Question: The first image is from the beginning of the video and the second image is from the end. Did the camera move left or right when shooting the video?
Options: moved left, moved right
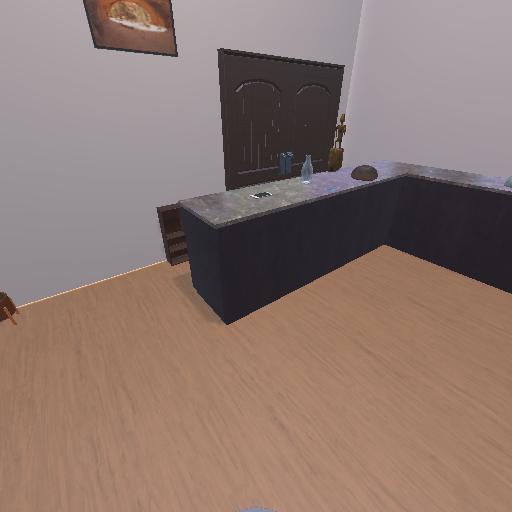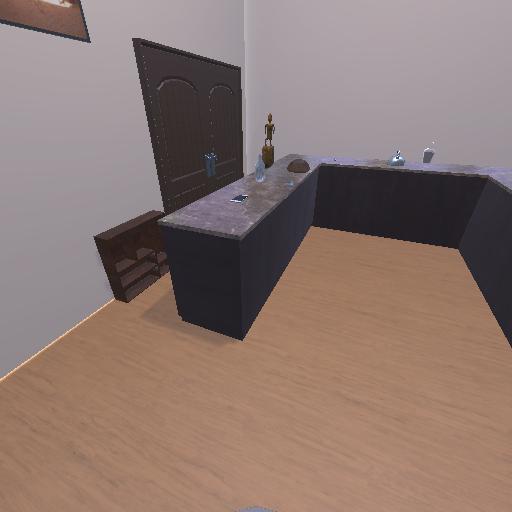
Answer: moved left